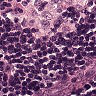
Metastatic tissue present: no